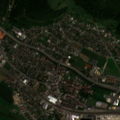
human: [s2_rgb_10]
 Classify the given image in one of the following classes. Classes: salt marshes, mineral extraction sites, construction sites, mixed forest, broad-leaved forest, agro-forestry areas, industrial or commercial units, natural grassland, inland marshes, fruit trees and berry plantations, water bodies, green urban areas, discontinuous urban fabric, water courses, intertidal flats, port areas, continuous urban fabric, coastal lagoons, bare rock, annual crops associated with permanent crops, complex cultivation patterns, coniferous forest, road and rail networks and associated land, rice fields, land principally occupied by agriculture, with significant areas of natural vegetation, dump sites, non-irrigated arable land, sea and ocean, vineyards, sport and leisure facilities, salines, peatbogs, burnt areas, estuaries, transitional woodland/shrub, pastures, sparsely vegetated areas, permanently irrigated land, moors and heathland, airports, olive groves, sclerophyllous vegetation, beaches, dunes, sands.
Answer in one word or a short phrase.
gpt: discontinuous urban fabric, industrial or commercial units, non-irrigated arable land, mixed forest